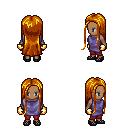
a pixel art fantasy rpg character, female body template, human, dark skin, chain tabard jacket, red pants, dark blonde extra-long hairstyle, gold gloves, ghillies, four views (front, back, left, right), 2x2 character sprite sheet, small pixel art, hard edges, no anti-aliasing